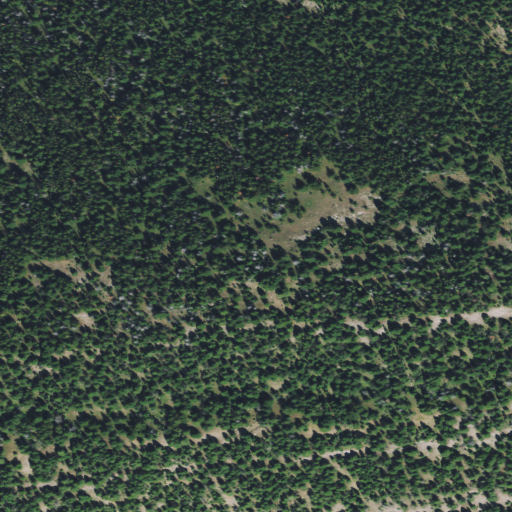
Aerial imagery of mountain in Montana named Servoss Mountain containing evergreen forest and grassland